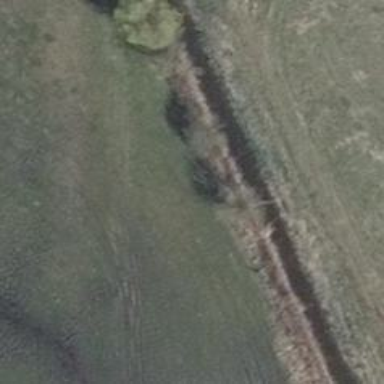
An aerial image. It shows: Row of trees in natural setting.